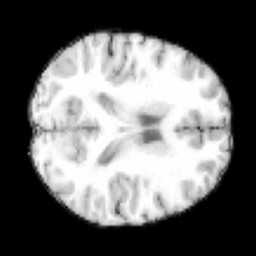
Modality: T1w
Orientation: axial